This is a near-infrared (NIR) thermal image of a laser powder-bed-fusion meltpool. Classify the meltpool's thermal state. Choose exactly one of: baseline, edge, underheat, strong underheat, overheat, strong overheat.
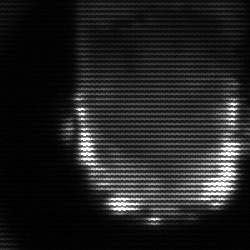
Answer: baseline